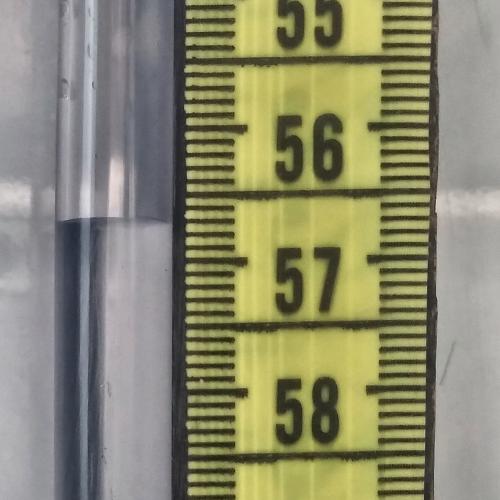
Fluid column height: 56.7 cm